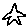
Label: star